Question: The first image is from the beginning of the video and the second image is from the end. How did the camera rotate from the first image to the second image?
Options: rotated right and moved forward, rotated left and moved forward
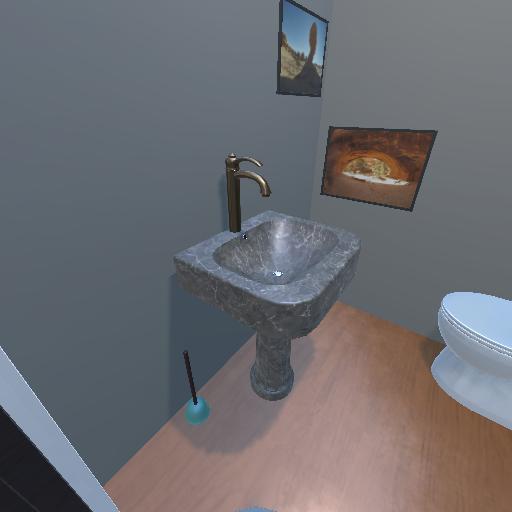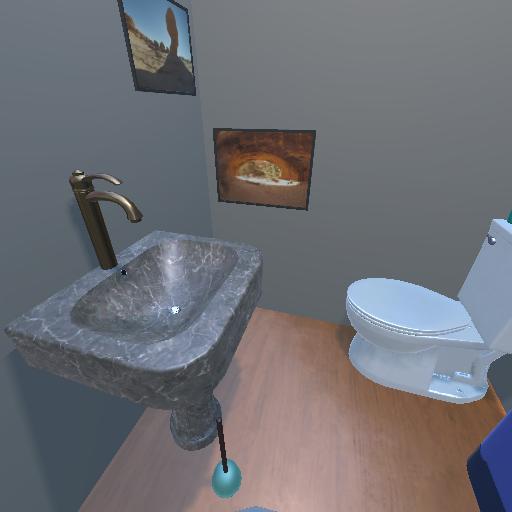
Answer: rotated right and moved forward